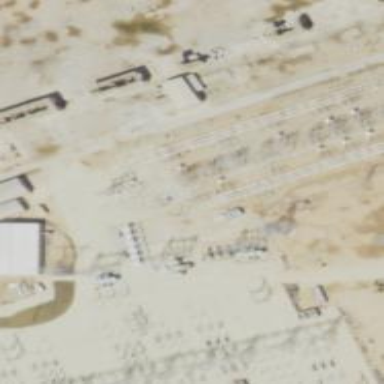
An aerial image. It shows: Switch for power supply.